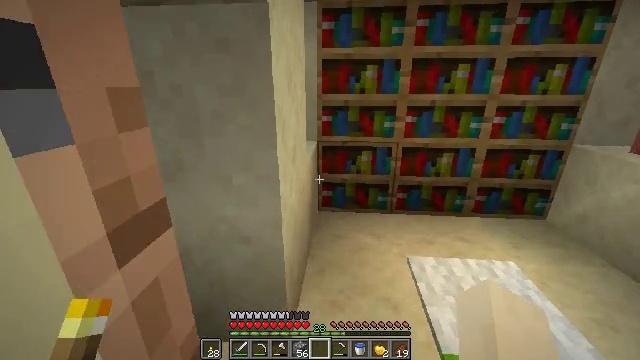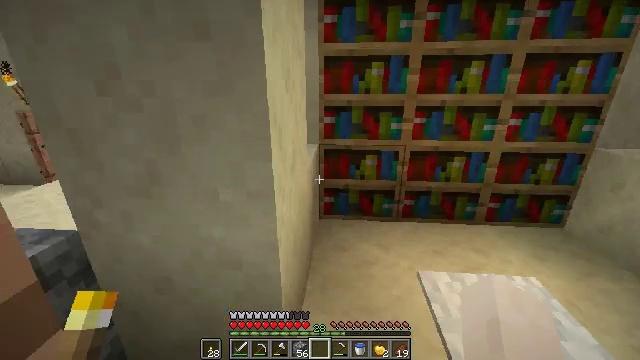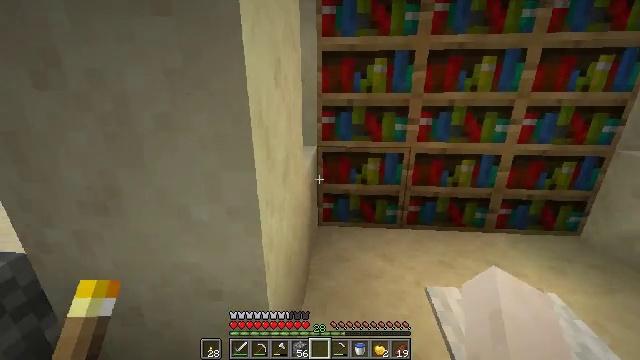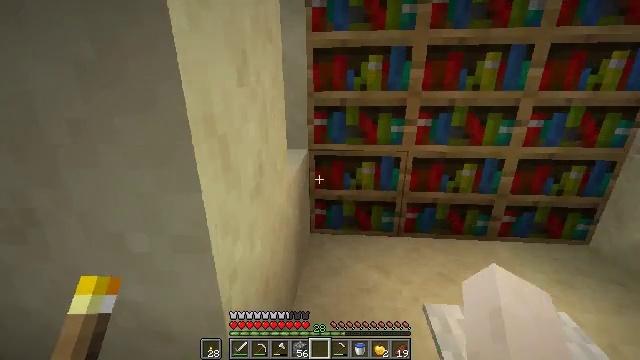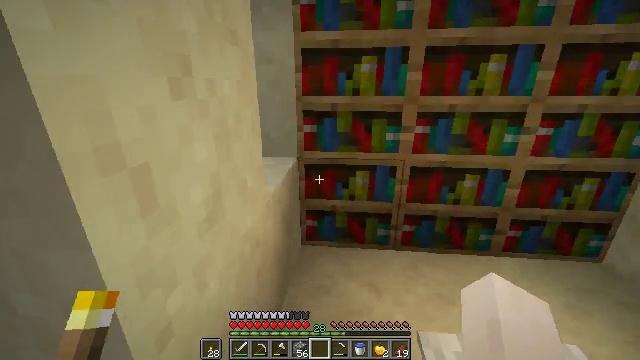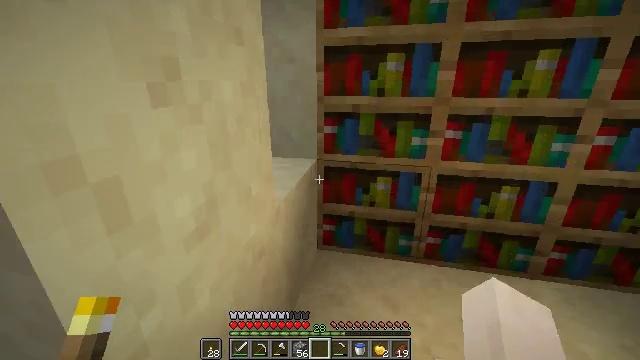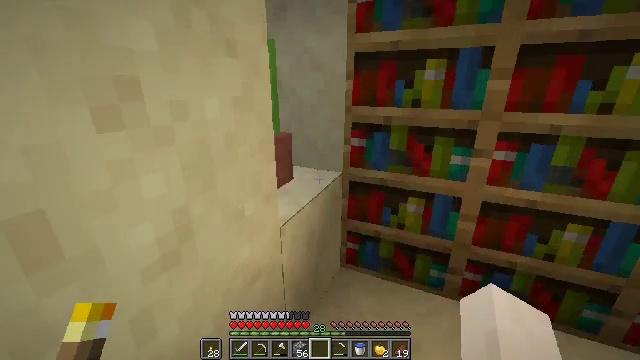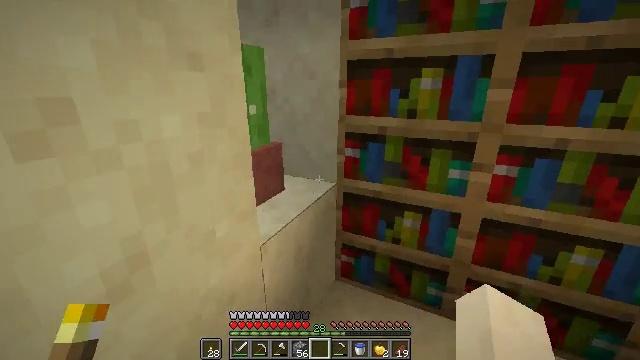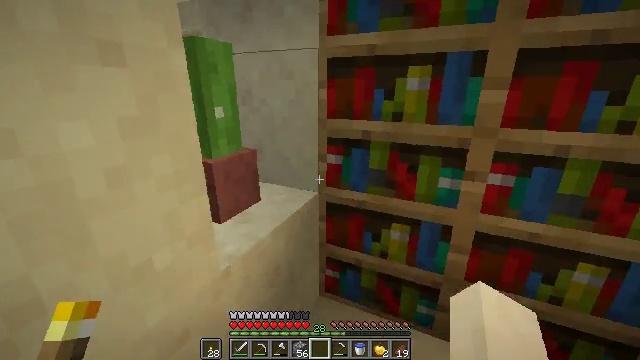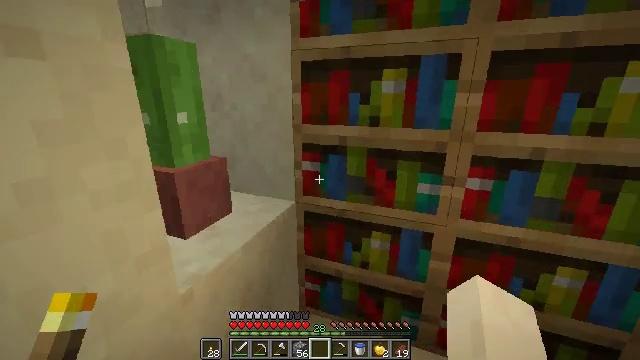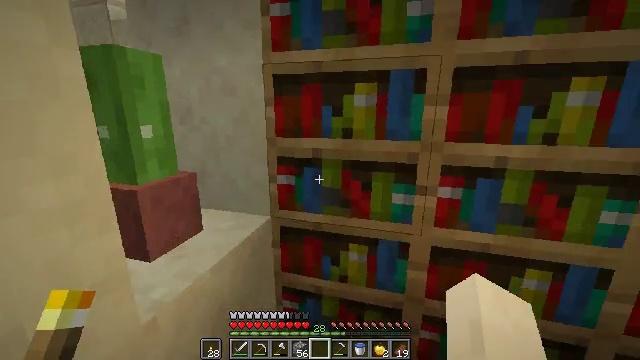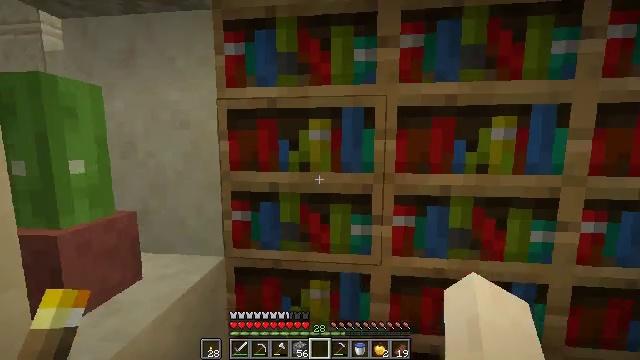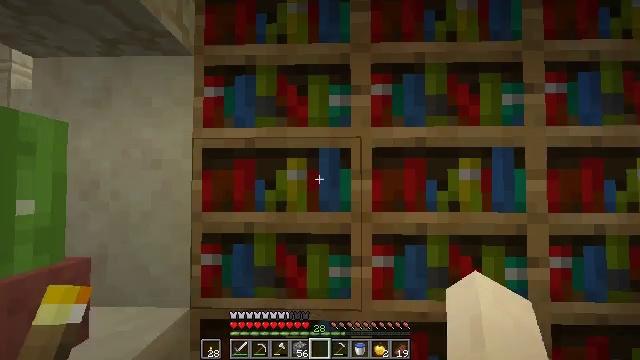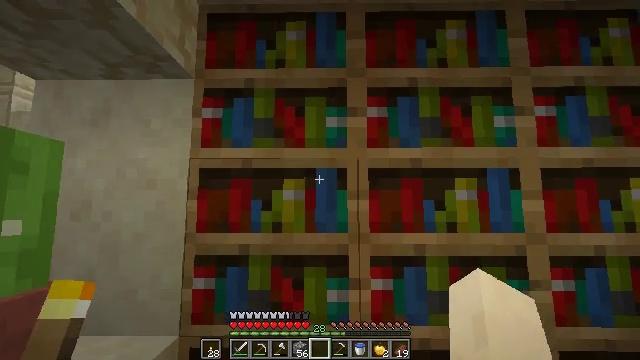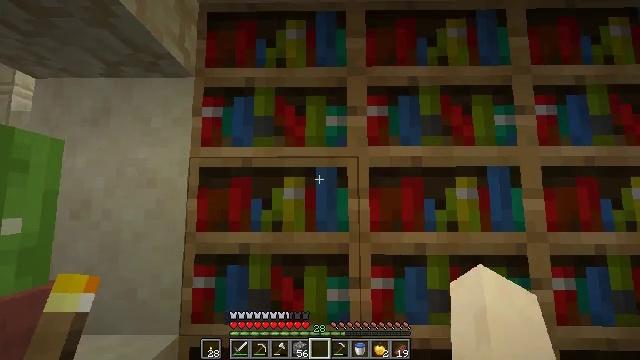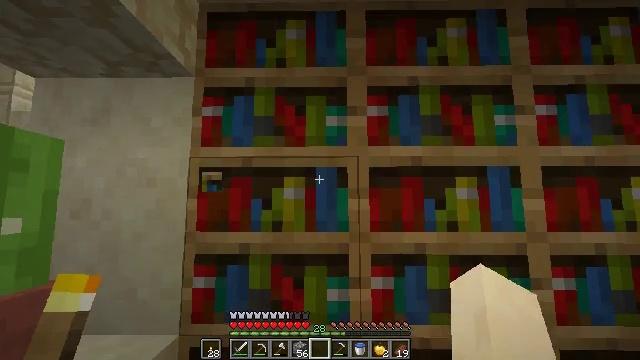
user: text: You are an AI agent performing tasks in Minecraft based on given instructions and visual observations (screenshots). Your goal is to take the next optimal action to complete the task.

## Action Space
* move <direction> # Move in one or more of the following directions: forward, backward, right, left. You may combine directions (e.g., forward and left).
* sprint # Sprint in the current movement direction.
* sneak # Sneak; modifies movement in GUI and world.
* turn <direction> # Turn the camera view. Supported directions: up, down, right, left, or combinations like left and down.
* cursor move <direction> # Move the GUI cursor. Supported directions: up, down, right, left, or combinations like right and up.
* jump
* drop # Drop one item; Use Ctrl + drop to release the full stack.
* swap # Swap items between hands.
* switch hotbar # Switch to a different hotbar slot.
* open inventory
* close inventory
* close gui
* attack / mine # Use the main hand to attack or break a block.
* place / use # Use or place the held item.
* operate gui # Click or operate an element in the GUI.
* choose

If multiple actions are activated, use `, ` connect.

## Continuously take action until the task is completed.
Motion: motion action
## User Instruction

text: Collect books by breaking the bookshelf.
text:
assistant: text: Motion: move forward
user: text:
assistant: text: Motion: move forward and move right
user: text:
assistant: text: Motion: move forward and move right
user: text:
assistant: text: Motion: move forward and move right, turn left
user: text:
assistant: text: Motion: move forward and move right, turn left
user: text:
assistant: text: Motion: move forward and move right, turn left
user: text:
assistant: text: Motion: move forward, turn left
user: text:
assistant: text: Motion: turn right
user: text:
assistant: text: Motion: turn right and up
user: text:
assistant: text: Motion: turn right and up
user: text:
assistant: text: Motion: turn right and up
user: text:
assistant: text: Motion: turn right and up
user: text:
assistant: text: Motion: turn up
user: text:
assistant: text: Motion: no_op
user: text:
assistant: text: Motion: attack / mine
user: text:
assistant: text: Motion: attack / mine
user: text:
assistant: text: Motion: attack / mine
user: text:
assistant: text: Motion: attack / mine
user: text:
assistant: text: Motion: attack / mine
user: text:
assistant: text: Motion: turn left and down, attack / mine
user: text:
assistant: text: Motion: turn left and down, attack / mine
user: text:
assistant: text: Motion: attack / mine
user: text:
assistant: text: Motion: attack / mine
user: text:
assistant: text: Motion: attack / mine
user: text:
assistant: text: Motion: turn down, attack / mine
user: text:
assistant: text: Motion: attack / mine
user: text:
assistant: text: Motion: attack / mine
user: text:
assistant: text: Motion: attack / mine
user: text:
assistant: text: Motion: attack / mine
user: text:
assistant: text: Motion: attack / mine